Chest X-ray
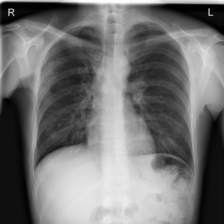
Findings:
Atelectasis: negative
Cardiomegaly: negative
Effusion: negative
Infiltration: positive
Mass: negative
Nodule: negative
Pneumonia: negative
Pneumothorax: negative
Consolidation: negative
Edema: negative
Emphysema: negative
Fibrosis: negative
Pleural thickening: negative
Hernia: negative